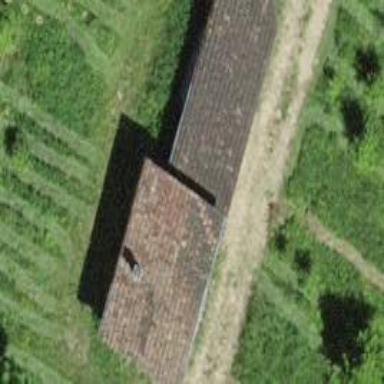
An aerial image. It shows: Hut.